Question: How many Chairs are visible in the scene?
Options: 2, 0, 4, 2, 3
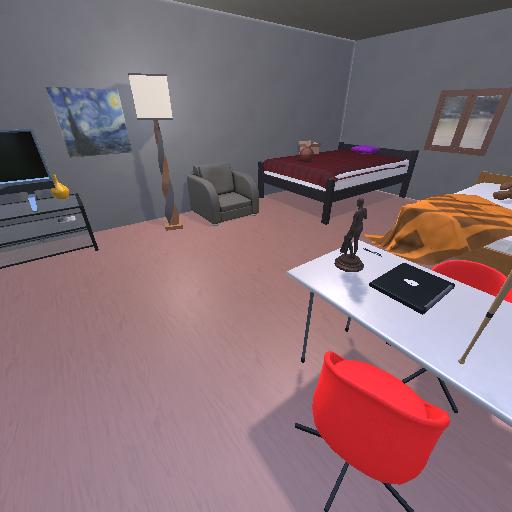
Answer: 2